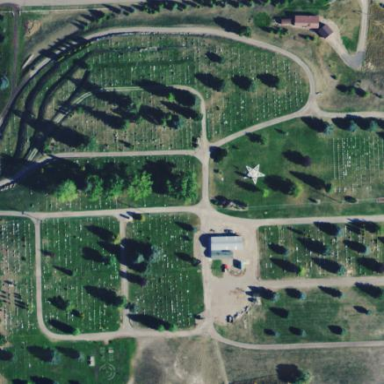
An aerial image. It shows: Cemetery.